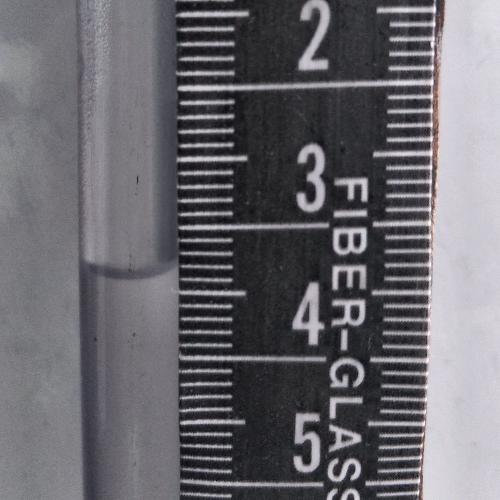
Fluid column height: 3.8 cm